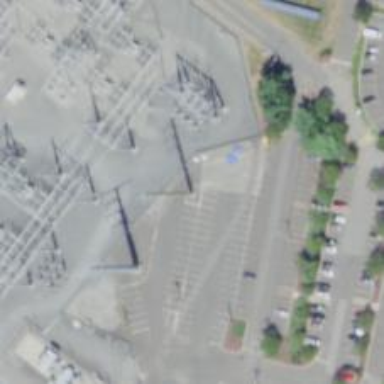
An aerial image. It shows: Power tower.